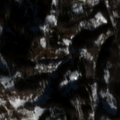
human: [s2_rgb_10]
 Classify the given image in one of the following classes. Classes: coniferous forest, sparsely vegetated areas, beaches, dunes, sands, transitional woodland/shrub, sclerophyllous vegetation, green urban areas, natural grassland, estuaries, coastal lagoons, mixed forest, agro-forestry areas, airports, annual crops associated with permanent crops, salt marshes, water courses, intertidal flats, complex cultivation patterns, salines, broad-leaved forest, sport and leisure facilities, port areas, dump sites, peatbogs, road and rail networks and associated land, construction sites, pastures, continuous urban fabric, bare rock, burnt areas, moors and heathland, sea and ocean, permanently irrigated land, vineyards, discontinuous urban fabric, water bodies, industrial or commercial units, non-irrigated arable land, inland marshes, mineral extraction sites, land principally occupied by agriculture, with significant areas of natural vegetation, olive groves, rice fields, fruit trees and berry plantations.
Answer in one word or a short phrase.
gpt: pastures, broad-leaved forest, transitional woodland/shrub